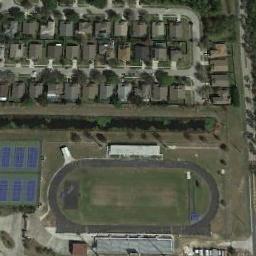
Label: ground_track_field